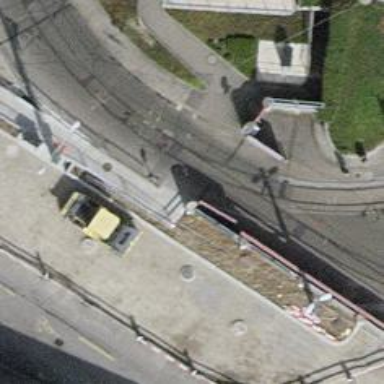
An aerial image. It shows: Crossing where road intersects with railway switch.